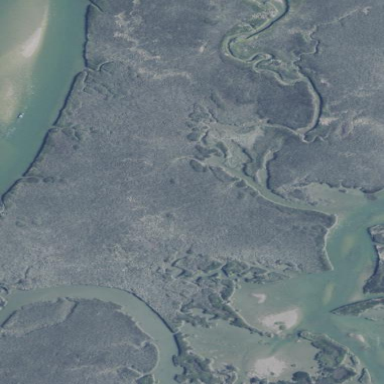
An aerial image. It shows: Tidal saltmarsh wetland area.